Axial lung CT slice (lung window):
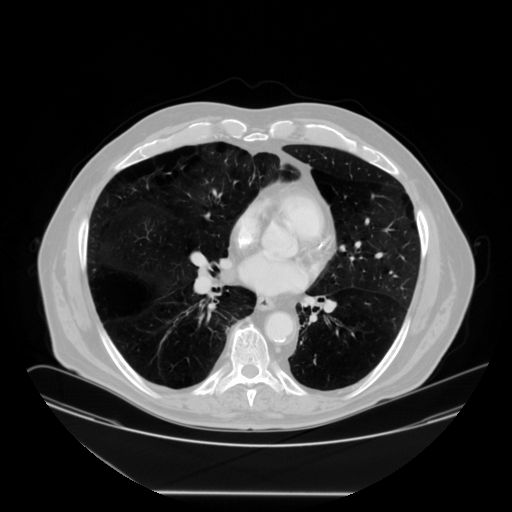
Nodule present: no